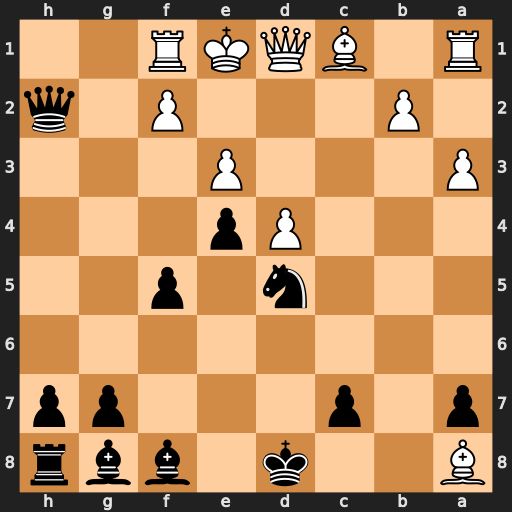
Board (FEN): B2k1bbr/p1p3pp/8/3n1p2/3Pp3/P3P3/1P3P1q/R1BQKR2
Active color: b
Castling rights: Q
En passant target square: d3
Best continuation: Nb6 Bb7 Bc4